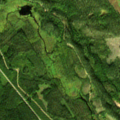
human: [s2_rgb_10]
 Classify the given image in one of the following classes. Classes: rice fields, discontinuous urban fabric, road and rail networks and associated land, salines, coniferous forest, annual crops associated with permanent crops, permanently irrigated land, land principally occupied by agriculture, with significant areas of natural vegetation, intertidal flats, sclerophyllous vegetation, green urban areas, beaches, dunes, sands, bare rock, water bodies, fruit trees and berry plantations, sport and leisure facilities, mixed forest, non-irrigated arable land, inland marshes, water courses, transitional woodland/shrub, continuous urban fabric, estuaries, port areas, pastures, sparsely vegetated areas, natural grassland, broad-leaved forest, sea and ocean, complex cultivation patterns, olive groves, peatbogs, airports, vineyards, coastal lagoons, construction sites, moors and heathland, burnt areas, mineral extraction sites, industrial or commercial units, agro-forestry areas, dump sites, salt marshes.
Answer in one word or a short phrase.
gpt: non-irrigated arable land, coniferous forest, mixed forest, transitional woodland/shrub